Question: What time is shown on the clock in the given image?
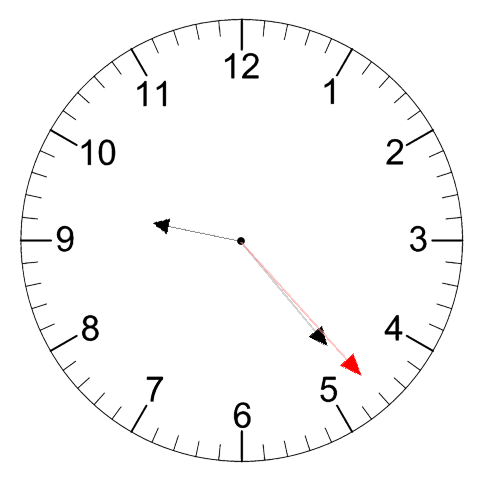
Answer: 09:23:23